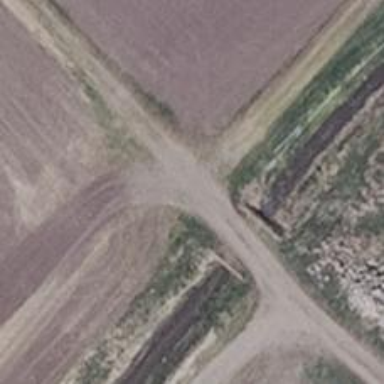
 characterized by grade 4 grass surface."